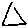
Label: triangle